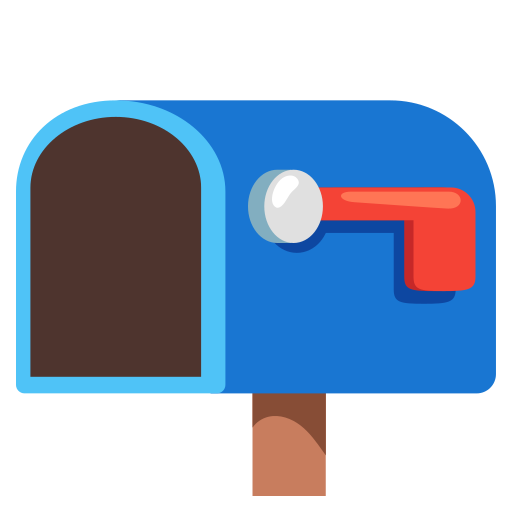
Emoji: 📭